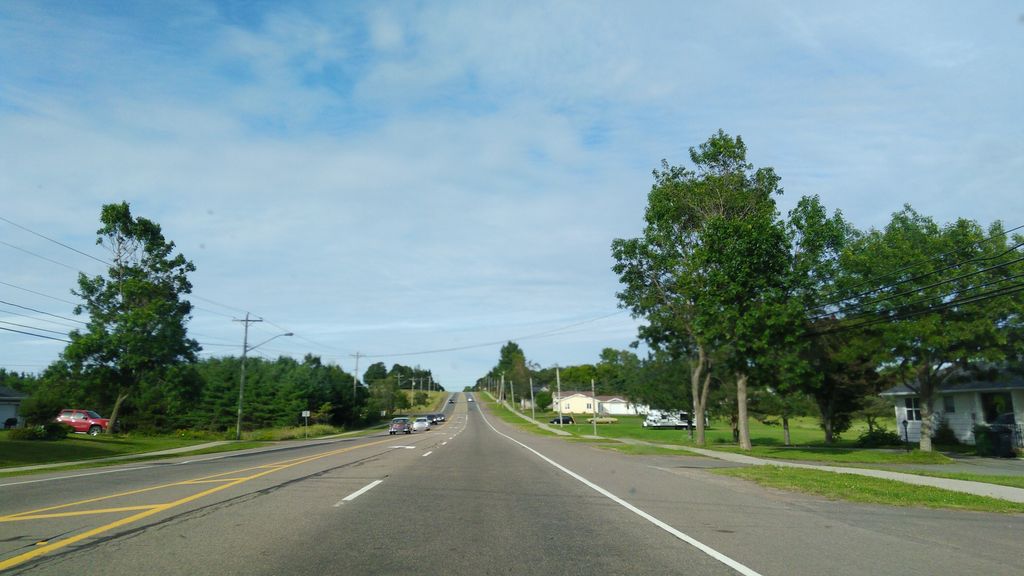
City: charlottetown